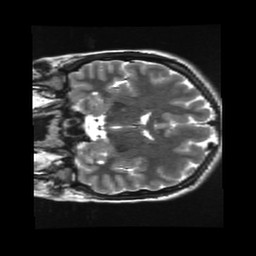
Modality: T2w
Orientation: coronal
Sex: female
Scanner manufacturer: ge
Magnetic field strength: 3 T
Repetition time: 5 s
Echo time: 0.1012 s